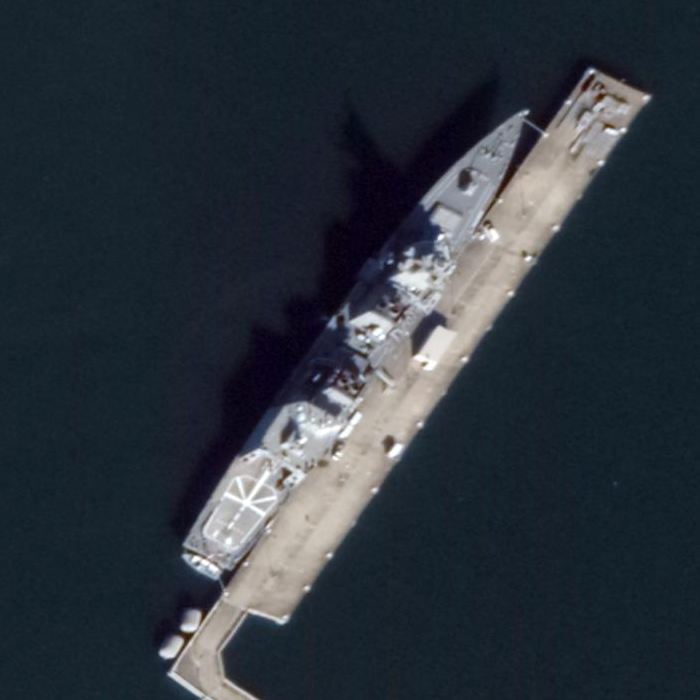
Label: Akizuki-class_destroyer